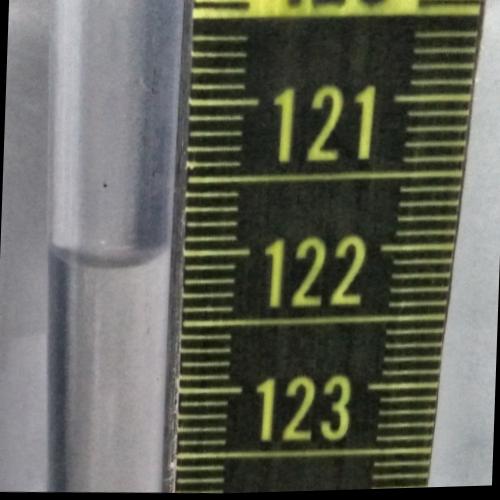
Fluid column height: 122.0 cm